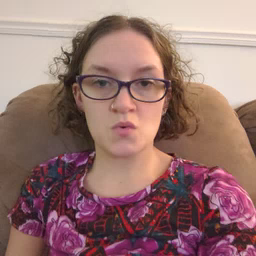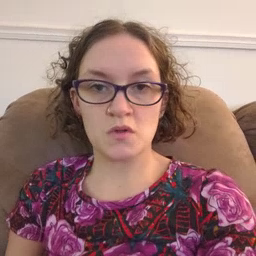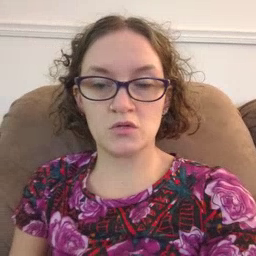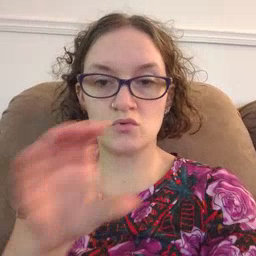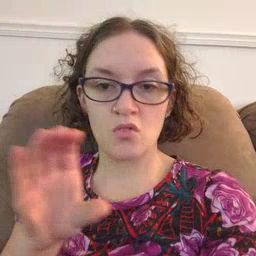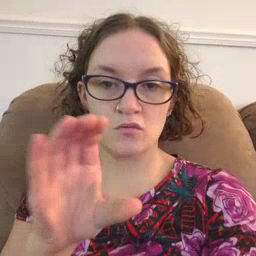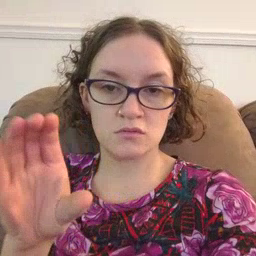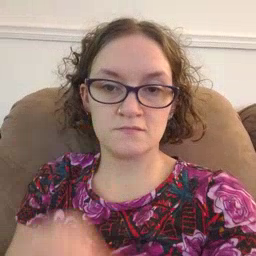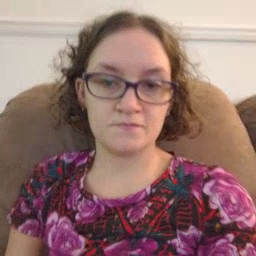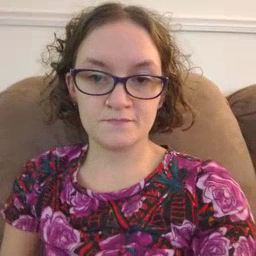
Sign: chocolate